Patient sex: M
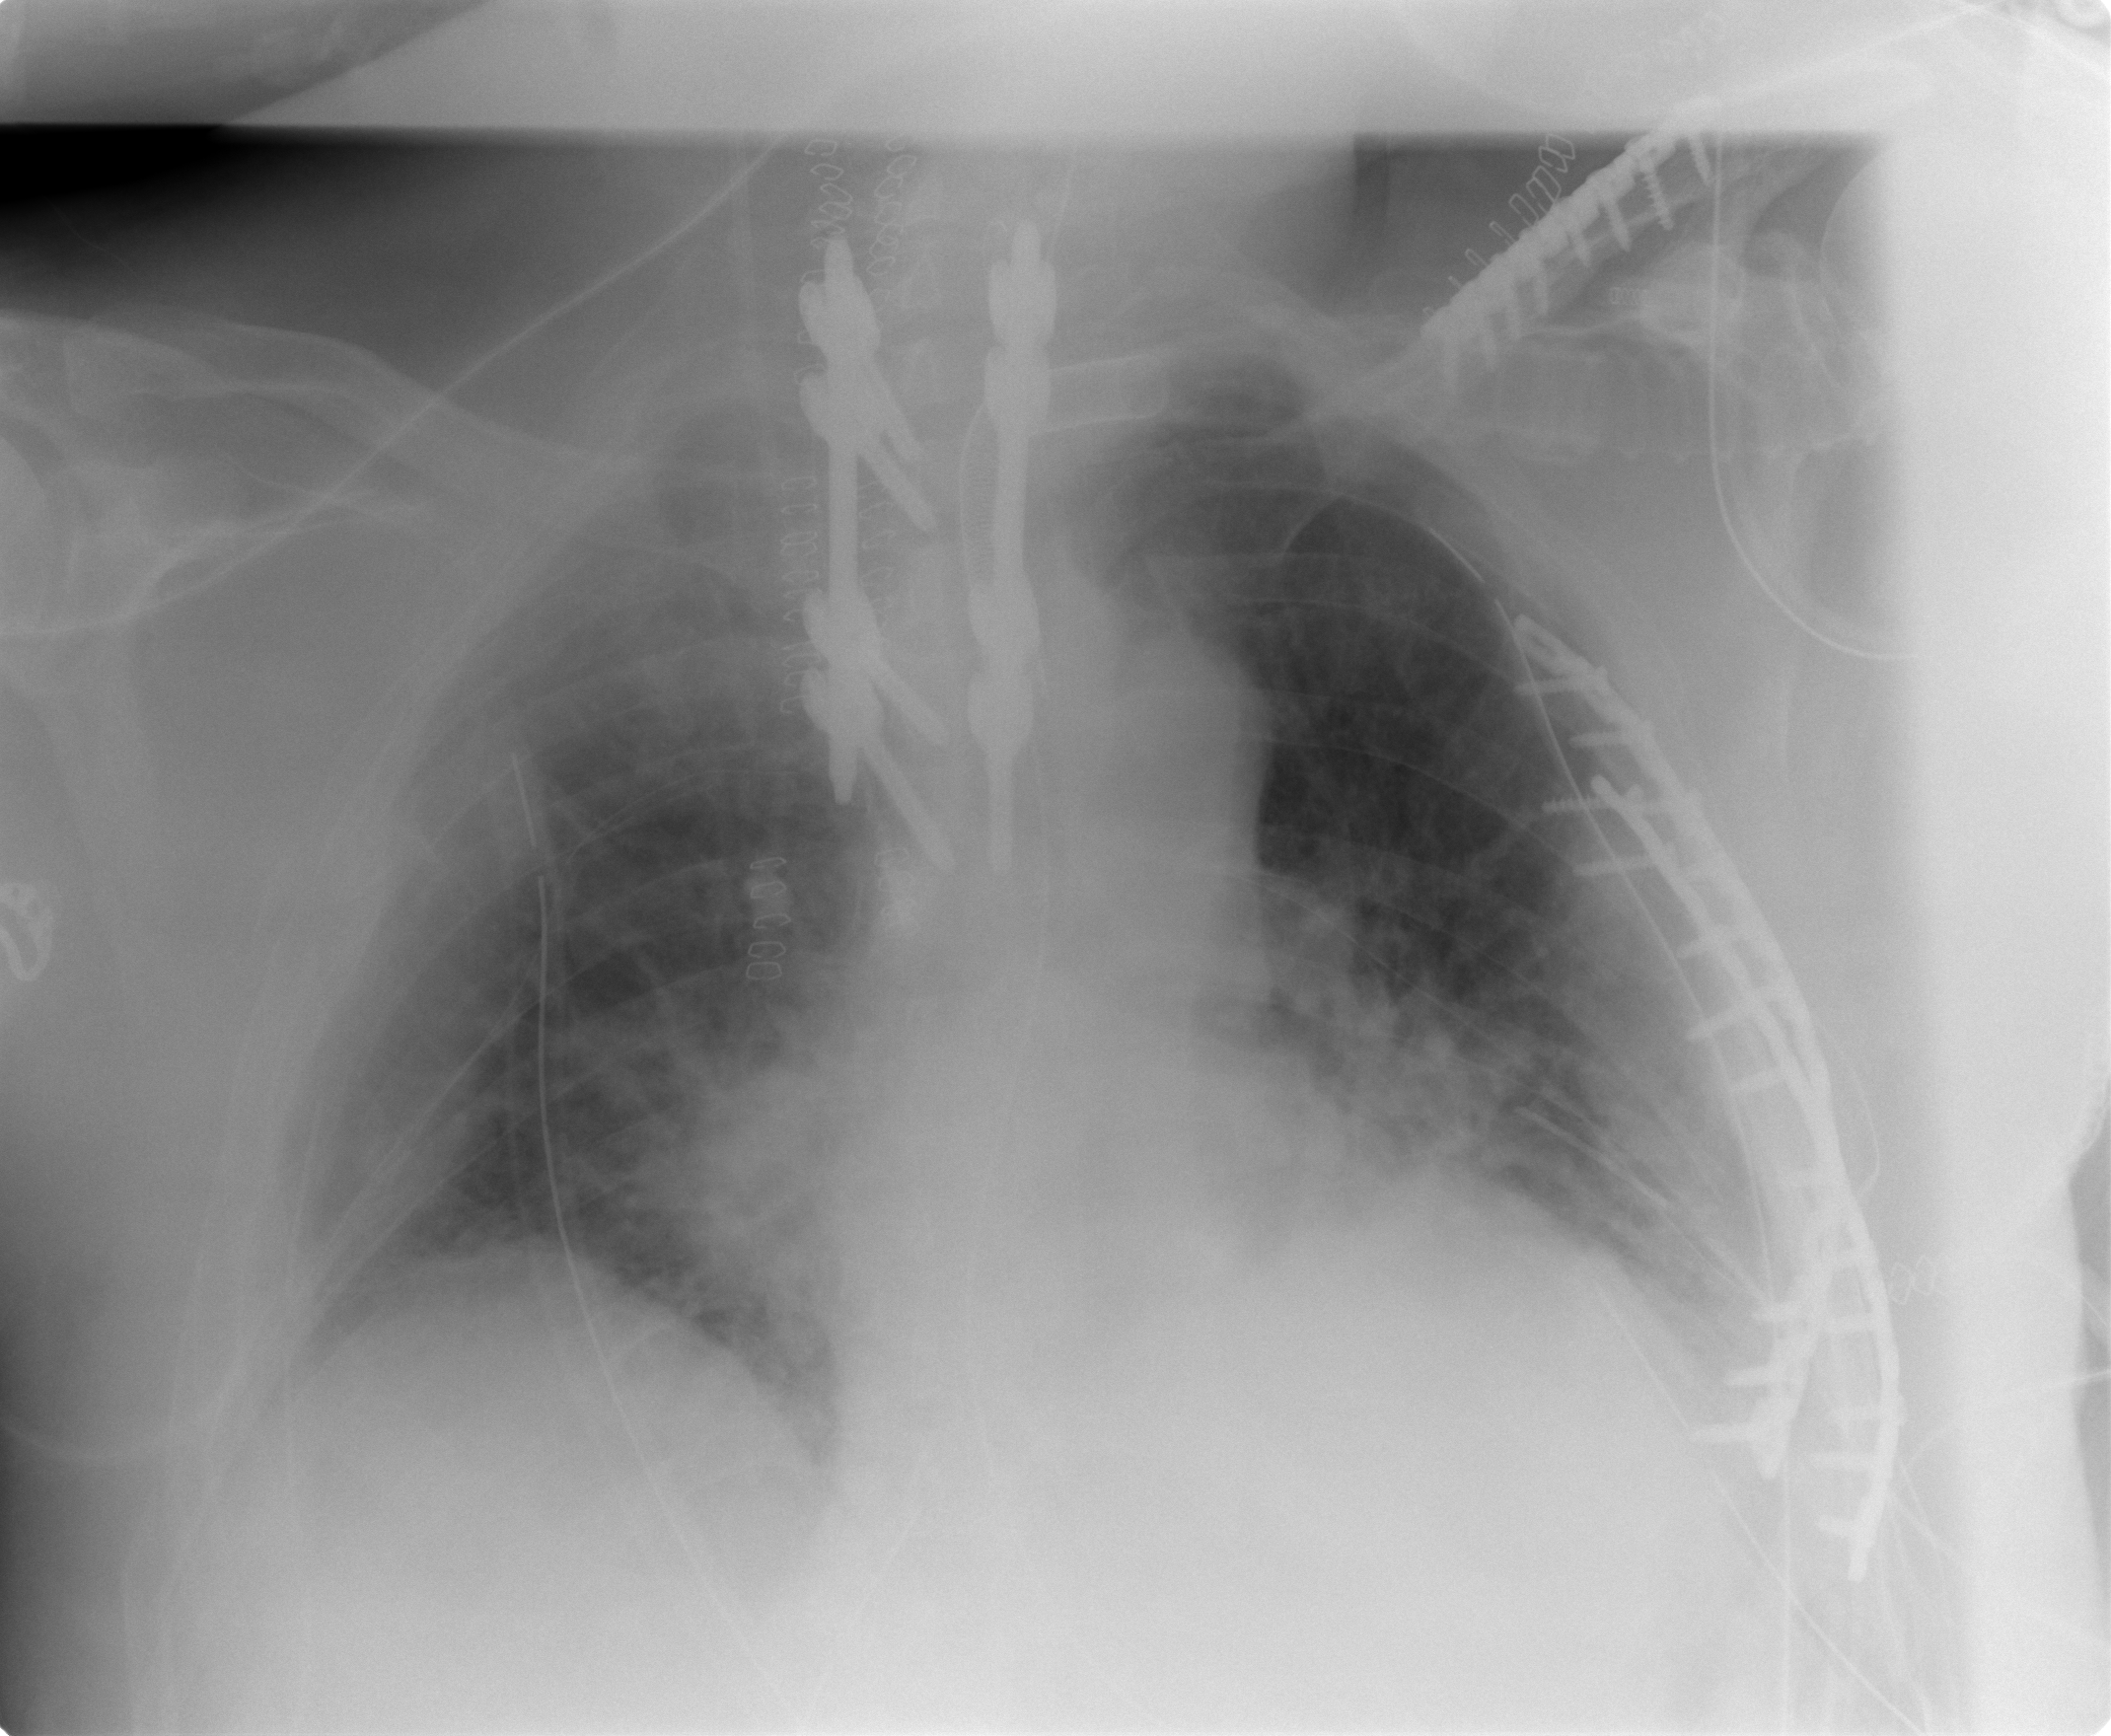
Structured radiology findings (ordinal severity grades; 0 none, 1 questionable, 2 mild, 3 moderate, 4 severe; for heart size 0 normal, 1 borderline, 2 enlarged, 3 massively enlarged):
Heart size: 0
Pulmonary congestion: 3
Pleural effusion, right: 2
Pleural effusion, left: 2
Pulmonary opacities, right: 0
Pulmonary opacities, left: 0
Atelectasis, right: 2
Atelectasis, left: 2